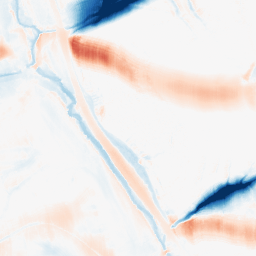
Category: morphological
Decomposition family: morphological_ellipse
Decomposition parameters: operation: average
width: 50
height: 20
Upsampling method: quartic
Upsampling parameters: scale: 4
Upsampling scale: 4